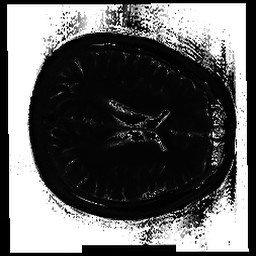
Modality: T2map
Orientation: axial
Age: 22
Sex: male
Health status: ill